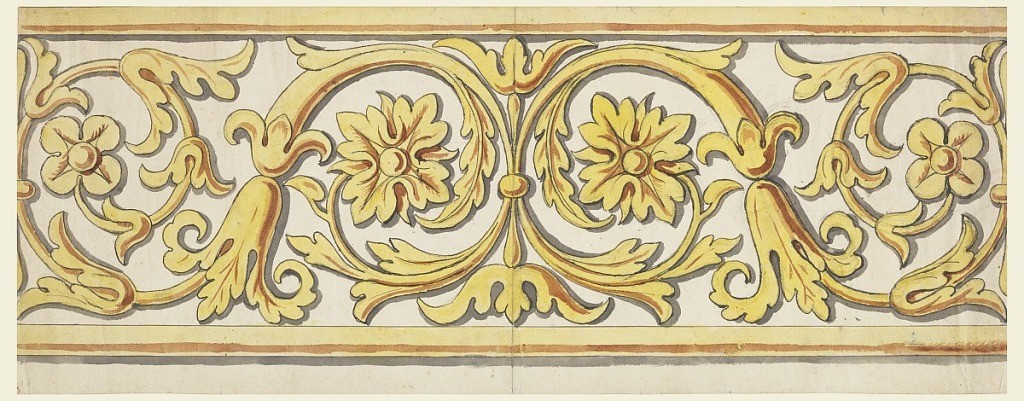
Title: Design for Woven Horizontal Border
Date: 1800–1830
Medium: Pen and black ink, brush and wash, black chalk on paper
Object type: Drawing
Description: Rinceaux in the scheme of horizontal S's are connected by beads. Cups and calyxes alternate in the wedges.